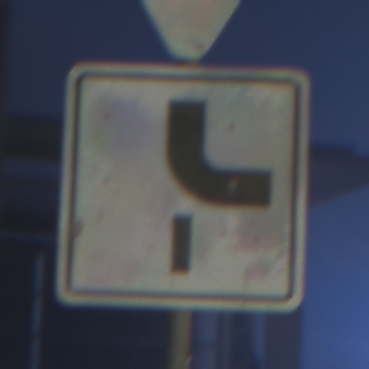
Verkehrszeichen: VerlaufVorfahrtsstrasse10
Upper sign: VorfahrtGewaehren
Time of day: Night
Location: Outdoor (Urban)
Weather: PartlyCloudy
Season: NotSpecified
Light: Artificial